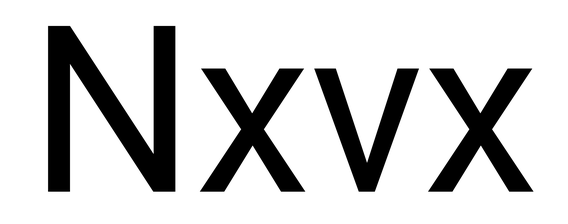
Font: Roboto_Regular